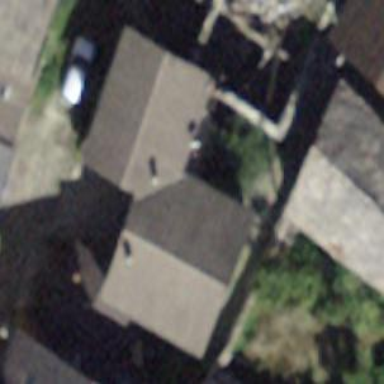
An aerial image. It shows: Gabled building with roof oriented along its structure.